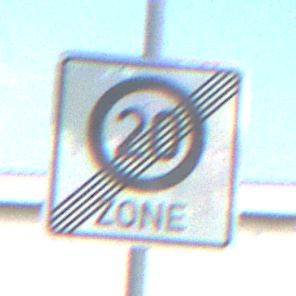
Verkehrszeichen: EndeZone20
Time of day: MorningAfternoon
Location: Outdoor (Suburban)
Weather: PartlyCloudy
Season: NotSpecified
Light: Natural